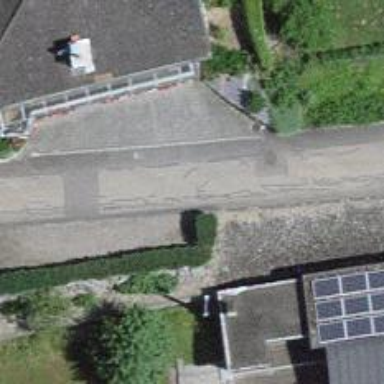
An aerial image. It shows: Asphalt road in residential area.